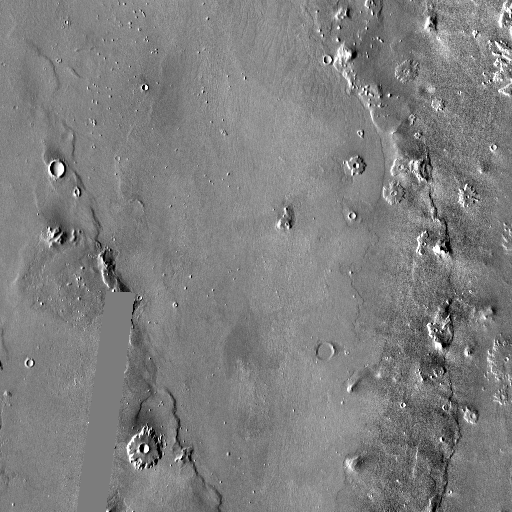
Crater classes present: Background, Other, Buried